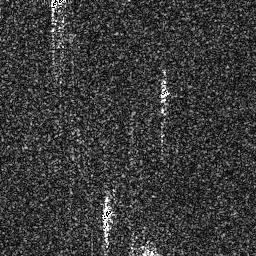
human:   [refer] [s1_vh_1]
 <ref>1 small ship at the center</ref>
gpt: <box>[[60, 29, 65, 41, 0]]</box>

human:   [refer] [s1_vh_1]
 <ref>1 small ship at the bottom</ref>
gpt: <box>[[38, 79, 44, 91, 0]]</box>